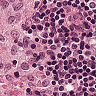
Metastatic tissue present: no